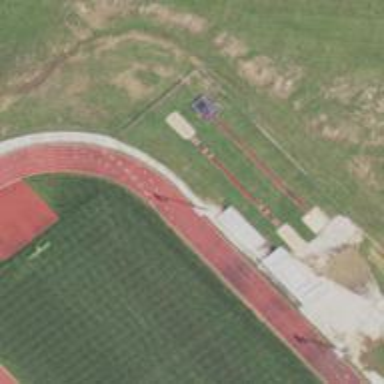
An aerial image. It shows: Track located within leisure land area.